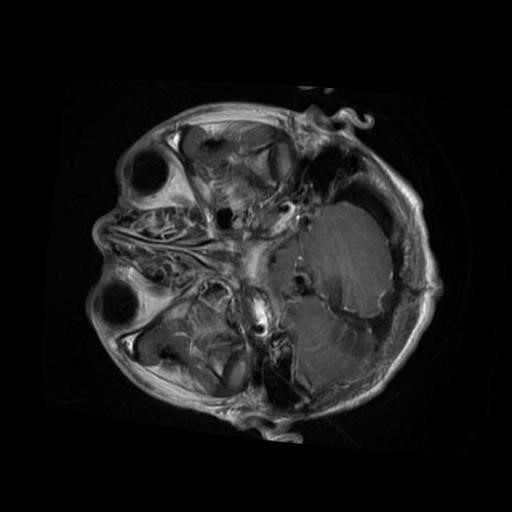
Label: brain_glioma